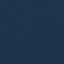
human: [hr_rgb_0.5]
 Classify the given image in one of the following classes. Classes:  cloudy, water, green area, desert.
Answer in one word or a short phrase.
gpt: water